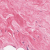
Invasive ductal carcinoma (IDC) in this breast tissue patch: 0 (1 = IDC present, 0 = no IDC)